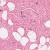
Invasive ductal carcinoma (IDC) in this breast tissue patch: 0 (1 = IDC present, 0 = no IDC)